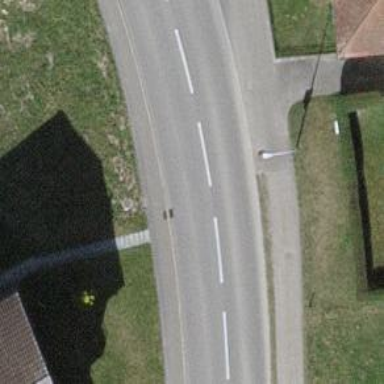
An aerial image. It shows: Secondary road with track for cycling on the left side.